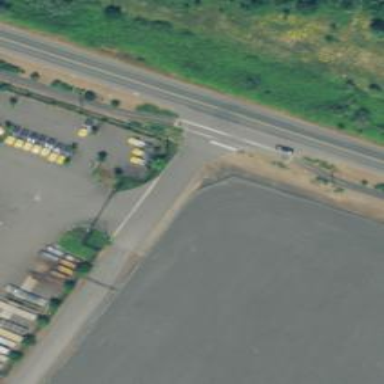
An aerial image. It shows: Asphalt path with crossing.